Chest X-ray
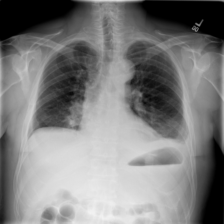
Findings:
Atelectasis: negative
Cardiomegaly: negative
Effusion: positive
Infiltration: negative
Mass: negative
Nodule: negative
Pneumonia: negative
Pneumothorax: negative
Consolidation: negative
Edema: negative
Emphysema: negative
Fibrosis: negative
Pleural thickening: positive
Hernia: negative